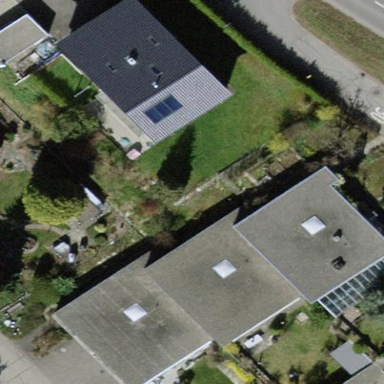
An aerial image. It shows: Flat-roofed terrace building.